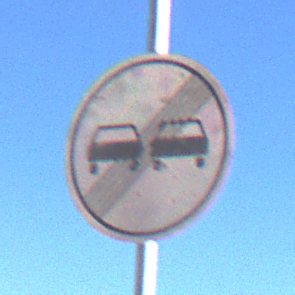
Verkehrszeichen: EndeUeberholverbot
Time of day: MorningAfternoon
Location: Outdoor (RoadRail)
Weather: Clear
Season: NotSpecified
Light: Natural